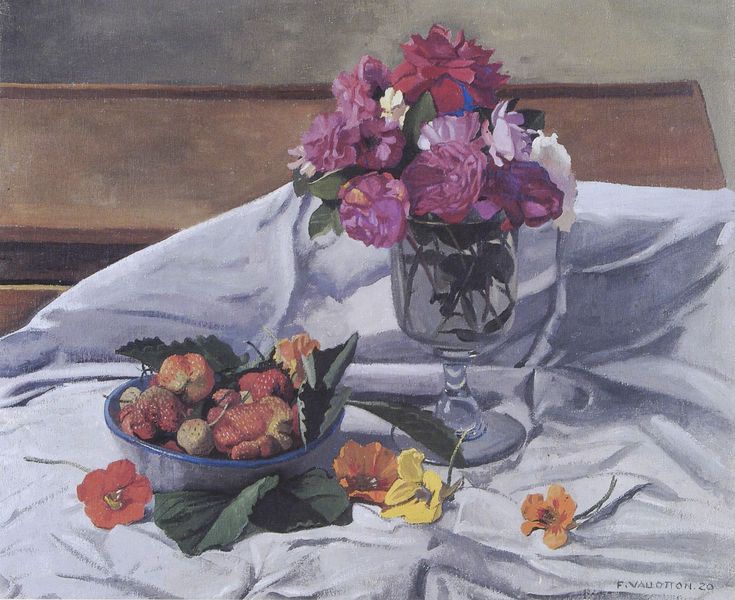
Titel: Fleurs et fraises, Blumen und Erdbeeren
Künstler: Félix Vallotton
Institution: (Privatsammlung)
Schlagwörter: blau, blätter, dunkel, gemälde, schatten, wasser, weiß, gelb, grün, blume, blumen, braun, glas, grau, hell, holz, licht, orange, raum, schwarz, tisch, ölbild, blüte, blüten, obst, rose, rosen, rot, tuch, malerei, wand, falten, schale, schüssel, tablett, innenraum, signatur, tischdecke, tischtuch, öl, spiegelung, realismus, decke, innen, blatt, rosa, frucht, früchte, stilleben, stillleben, vase, hellblau, vallotton, liegen, fläche, valotton, lila, violett, weis, querformat, blue, red, white, green, painting, table, wall, yellow, draperie, blanket, flowers, pink, sheet, strauss, brown, faltenwurf, stofflichkeit, transparent, blumenstrauss, stiel, stiele, holztisch, fuss, abgefallene, beeren, blumenstillleben, brett, drapiert, durchsichtigkeit, ende 19. jh., erdbeeren, früchtestillleben, gal, glaspokal, glasvase, mohn, signum, stengel, stillleben tischtuch, violet, vitamine, weinglas, nelke, stängel, wood, pfingsrosen, pfingstrosen, flower, apple, fruit, nature, water, grass, light, plants, expression, color, impressionism, shadow, fabric, realism, french, desk, glass, bright, happy, roses, still life, leaves, crystal, organge, cloth, leaf, paint, simple, dutch, schnittblumen, erdbeere, tablecloth, realistic, kapuzinerkresse, schattem, bowl, stem, morocco, stillife, game, goblet, pear, böome, hi, poppy, still nature, unreif, peony, tabel, tichdecke, fuit, carnation, strawberries, strawberry, bowl of fruit, flowers and fruit, strawberrys, terrible, least